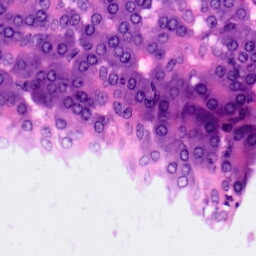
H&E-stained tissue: Pancreatic